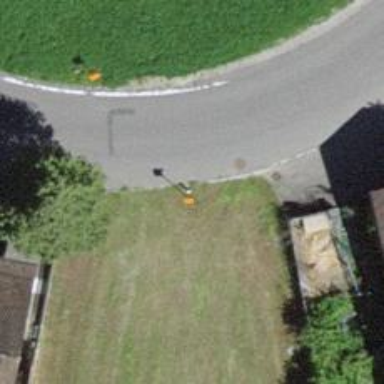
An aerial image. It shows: Aerial marker colored orange.